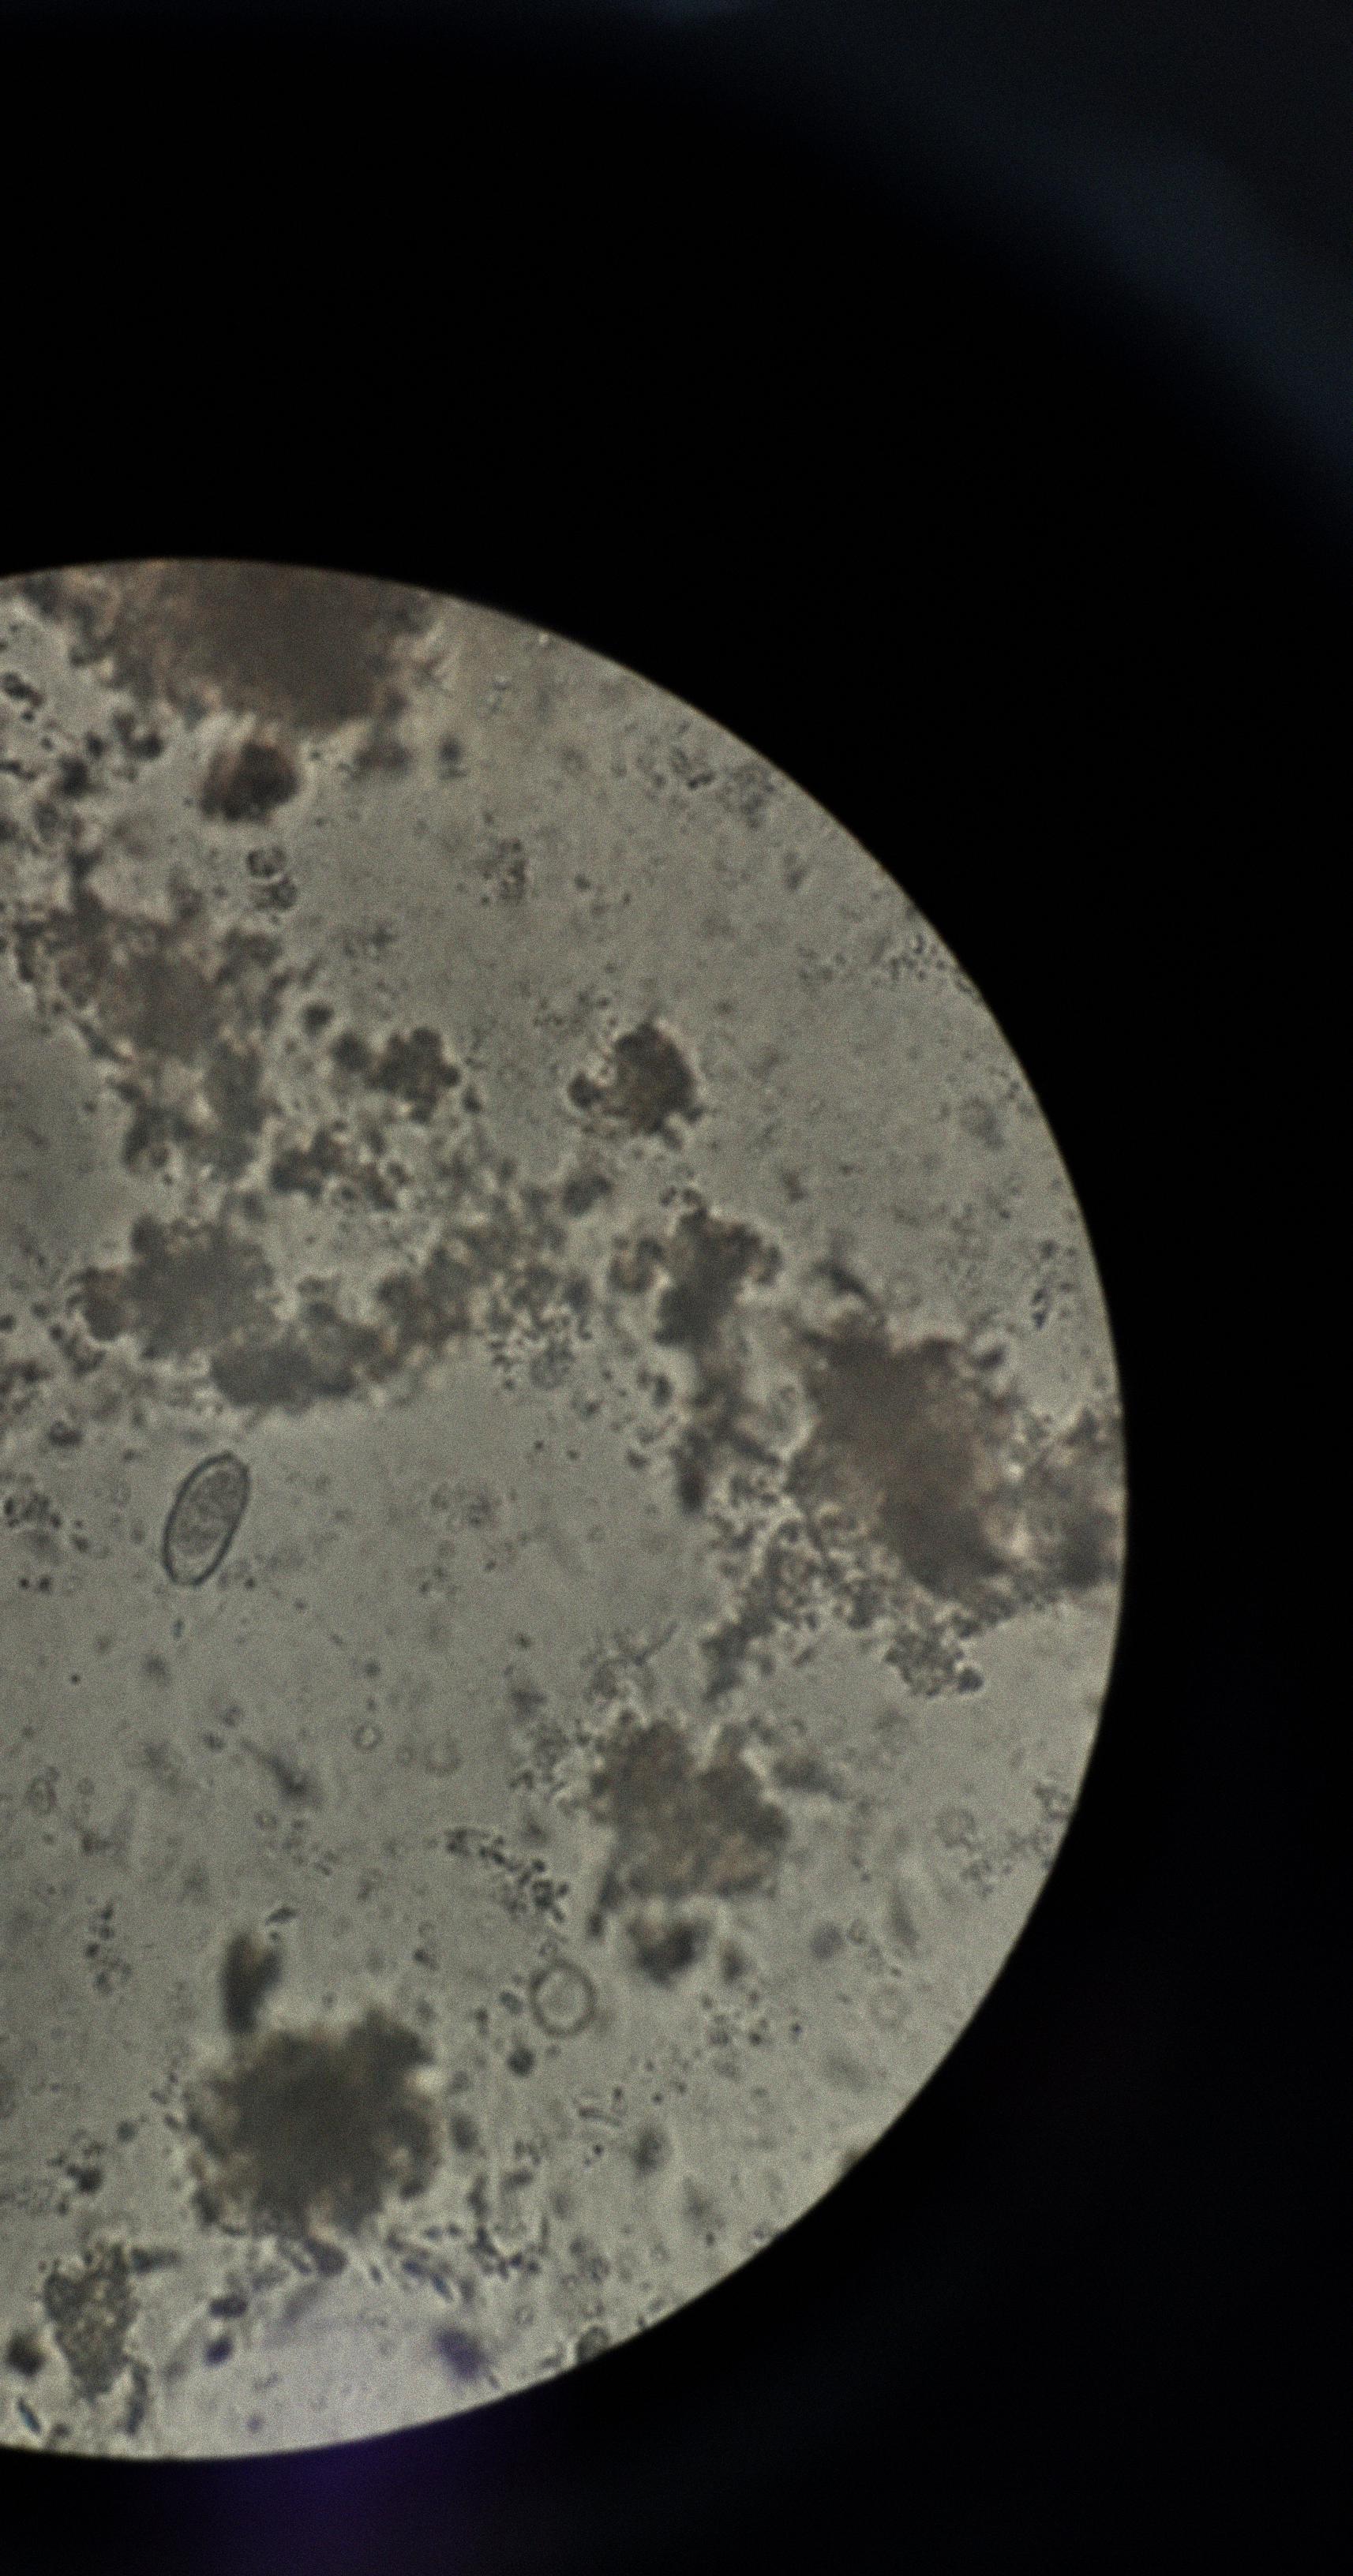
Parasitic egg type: Capillaria philippinensis